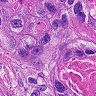
Metastatic tissue present: yes